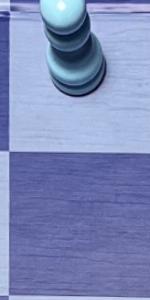
Label: Empty